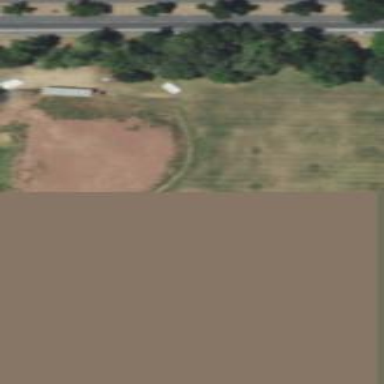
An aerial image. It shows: Baseball pitch for leisure and sports activities.